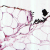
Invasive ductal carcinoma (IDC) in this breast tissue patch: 0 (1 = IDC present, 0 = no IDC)